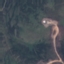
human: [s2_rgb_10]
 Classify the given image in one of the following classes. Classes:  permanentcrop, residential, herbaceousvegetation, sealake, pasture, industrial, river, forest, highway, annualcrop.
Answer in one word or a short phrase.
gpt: HerbaceousVegetation